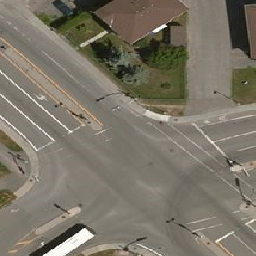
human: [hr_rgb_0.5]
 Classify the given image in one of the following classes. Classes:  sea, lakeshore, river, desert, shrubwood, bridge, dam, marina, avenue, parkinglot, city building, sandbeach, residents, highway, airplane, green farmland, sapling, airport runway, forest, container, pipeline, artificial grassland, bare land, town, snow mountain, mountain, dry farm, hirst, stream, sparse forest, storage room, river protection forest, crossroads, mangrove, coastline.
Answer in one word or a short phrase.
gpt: crossroads